Question: I am getting some extra information within my graphql results.
Apart from the and the end I am getting
- - - -
so the result is getting quite bulky. The other think I've noticed is that the initial loading of the documents and the intellisens are taking ages to load.
Any idea how I can get rid of this additional data?
Result of the graphQL query:

'''
using System;
using System.Collections.Generic;
using System.Threading.Tasks;
using ElectronConnectQuery.GraphQL;
using GraphQL;
using GraphQL.DataLoader;
using GraphQL.NewtonsoftJson;
using GraphQL.Types;
using GraphQL.Validation;
using Microsoft.AspNetCore.Mvc;
using Microsoft.Extensions.Logging;
namespace ElectronConnectQuery.Controllers.v1
{
[Route("[controller]")]
public class GraphQLController : Controller
{
private readonly IDocumentExecuter _documentExecuter;
private readonly ISchema _schema;
private readonly DataLoaderDocumentListener _listener;
private readonly ILogger<GraphQLController> _logger;
public GraphQLController(ISchema schema, IDocumentExecuter documentExecuter, DataLoaderDocumentListener listener, ILogger<GraphQLController> logger)
{
_schema = schema;
_documentExecuter = documentExecuter;
_listener = listener;
_logger = logger;
}
[HttpPost]
public async Task<IActionResult> Post([FromBody] GraphQLQuery query, [FromServices] IEnumerable<IValidationRule> validationRules)
{
if (query == null) { throw new ArgumentNullException(nameof(query)); }
_logger.LogDebug("GraphQL received query:{Query}", query.Query);
var inputs = query.Variables.ToInputs();
var executionOptions = new ExecutionOptions
{
Schema = _schema,
Query = query.Query,
Inputs = inputs,
ValidationRules = validationRules,
EnableMetrics = false
};
#if (DEBUG)
executionOptions.EnableMetrics = true;
#endif
executionOptions.Listeners.Add(_listener);
var result = await _documentExecuter.ExecuteAsync(executionOptions).ConfigureAwait(false);
if (result.Errors?.Count > 0)
{
return BadRequest(result);
}
return Ok(result);
}
}
}
'''
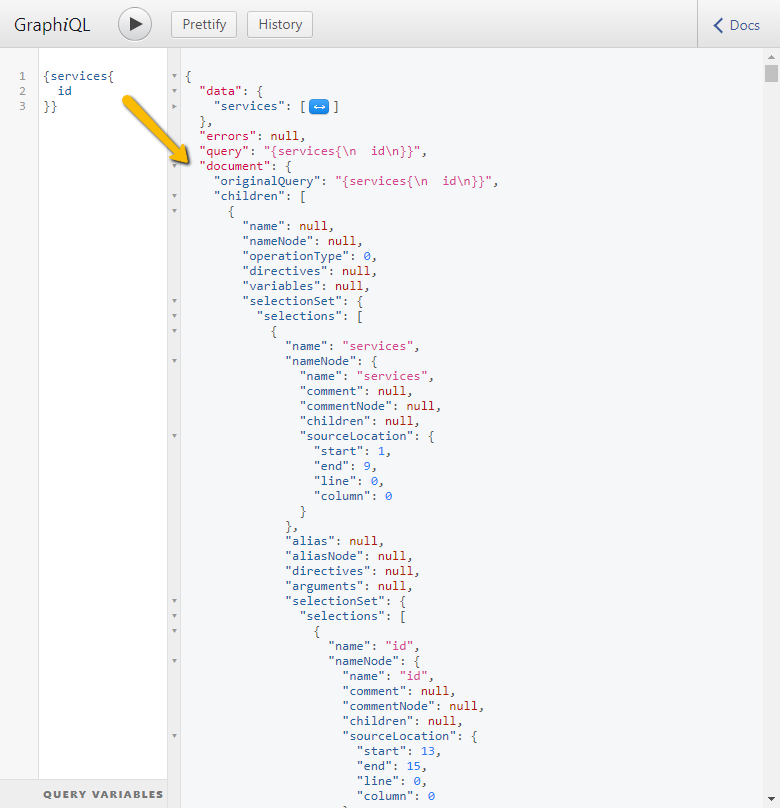
Answer: Instead if writing the result yourself, use the 'IDocumentWriter', which will properly serialize the result.
'''
/// <summary>
/// Serializes an object hierarchy to a stream. Typically this would be serializing an instance of the ExecutionResult class into a JSON stream.
/// </summary>
public interface IDocumentWriter
{
/// <summary>
/// Asynchronously serializes the specified object to the specified stream.
/// </summary>
Task WriteAsync<T>(Stream stream, T value, CancellationToken cancellationToken = default);
}
'''
There is also an extension method to serialize to a 'string'.
'''
public static async Task<string> WriteToStringAsync<T>(this IDocumentWriter writer, T value)
'''
This example shows using middleware vs. a controller but the idea is the same.
<URL>
'''
private async Task WriteResponseAsync(HttpContext context, ExecutionResult result)
{
context.Response.ContentType = "application/json";
context.Response.StatusCode = result.Errors?.Any() == true ? (int)HttpStatusCode.BadRequest : (int)HttpStatusCode.OK;
await _writer.WriteAsync(context.Response.Body, result);
}
'''
You will need to include 'GraphQL.SystemTextJson' or 'GraphQL.NewtonSoftJson' to choose your implementation of 'IDocumentWriter'.
<URL>
<URL>